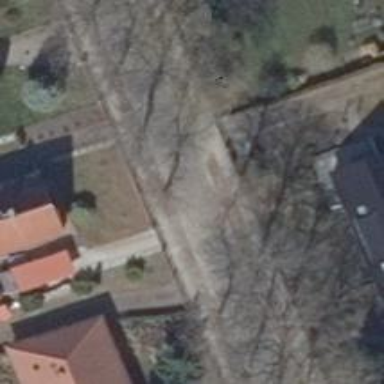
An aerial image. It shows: Driveway leading to service road.